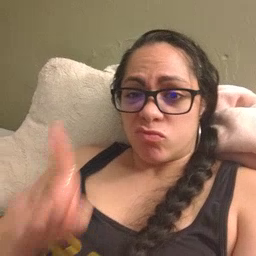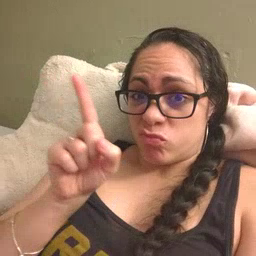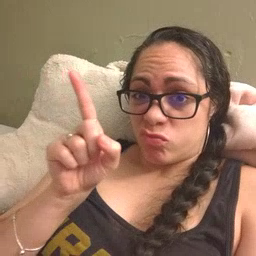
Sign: hesheit